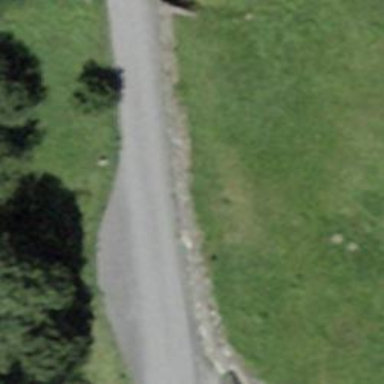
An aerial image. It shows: Passing place on the road.